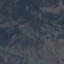
Land use / land cover class: HerbaceousVegetation